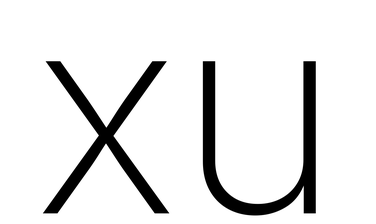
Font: Inter_ExtraLight